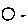
Label: circle